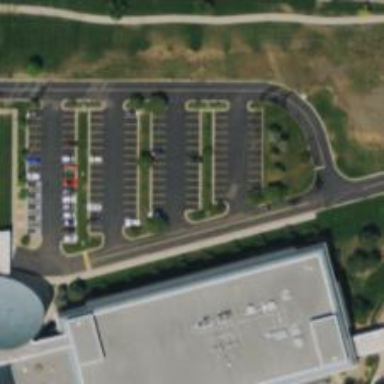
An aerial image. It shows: Parking space is available.